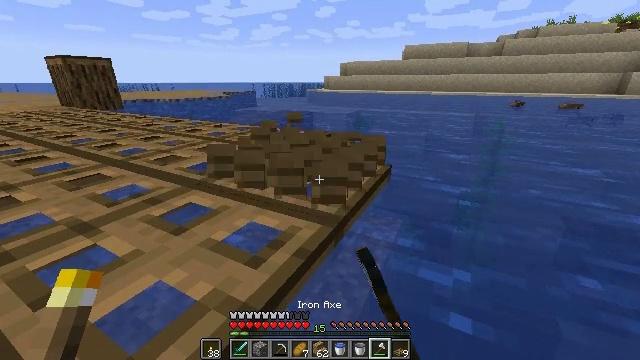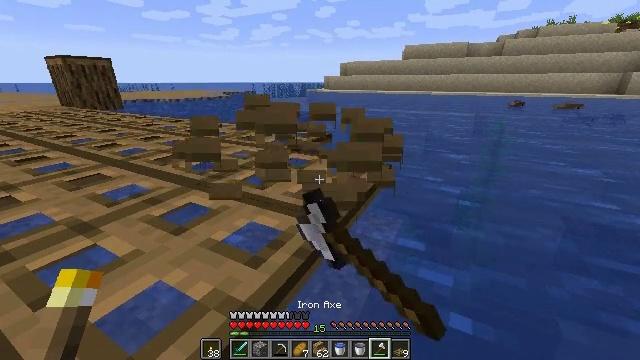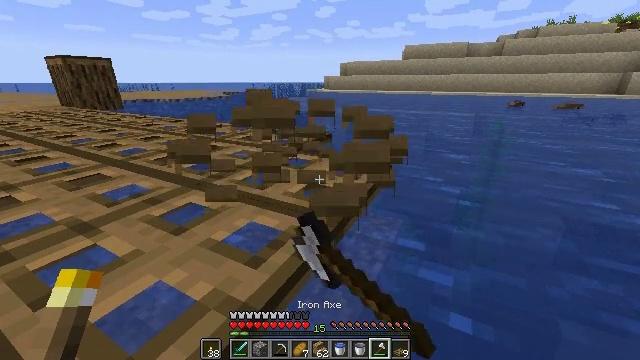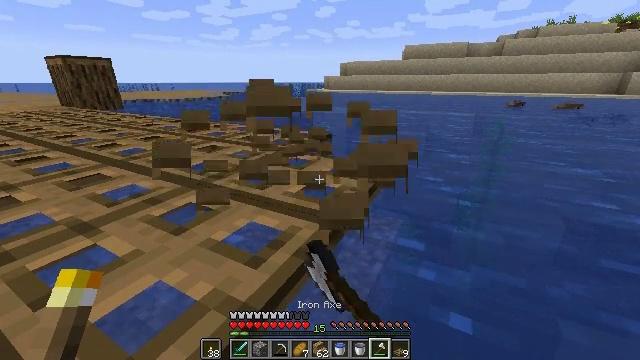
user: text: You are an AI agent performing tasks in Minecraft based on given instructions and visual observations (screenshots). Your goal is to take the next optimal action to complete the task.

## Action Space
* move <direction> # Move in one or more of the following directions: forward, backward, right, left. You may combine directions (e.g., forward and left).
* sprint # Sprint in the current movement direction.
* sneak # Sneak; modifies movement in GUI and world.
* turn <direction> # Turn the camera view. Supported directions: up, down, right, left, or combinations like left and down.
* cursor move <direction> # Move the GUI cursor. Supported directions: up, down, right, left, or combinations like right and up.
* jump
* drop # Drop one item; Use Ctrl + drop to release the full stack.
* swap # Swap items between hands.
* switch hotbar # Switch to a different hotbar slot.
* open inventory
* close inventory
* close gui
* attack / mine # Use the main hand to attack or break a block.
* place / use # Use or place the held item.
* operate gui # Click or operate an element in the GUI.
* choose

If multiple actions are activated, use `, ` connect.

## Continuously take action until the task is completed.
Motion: motion action
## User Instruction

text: Attack the oak trapdoor to recycle it.
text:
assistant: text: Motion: attack / mine
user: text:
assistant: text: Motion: attack / mine
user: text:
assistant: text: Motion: attack / mine
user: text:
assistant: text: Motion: attack / mine